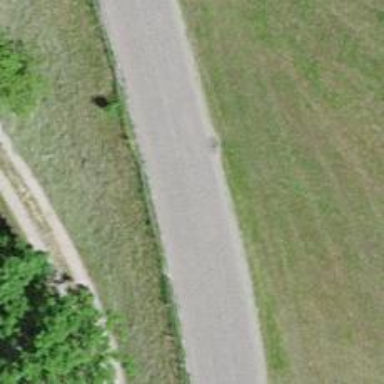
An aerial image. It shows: Unclassified road with asphalt surface.